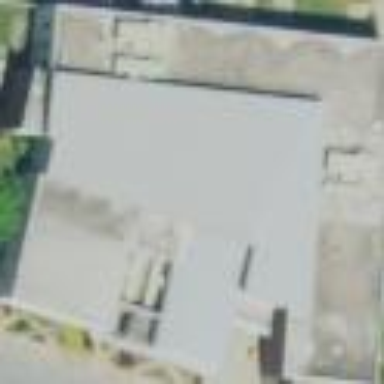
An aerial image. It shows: School building that also functions as arts center.